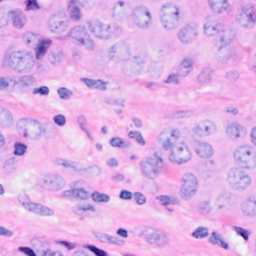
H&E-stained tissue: Breast